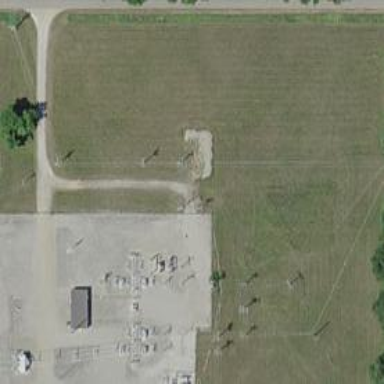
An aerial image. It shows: Distribution level power substation surrounded by fence.